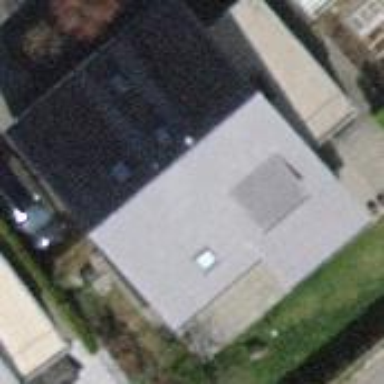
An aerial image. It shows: Detached building with gabled roof.